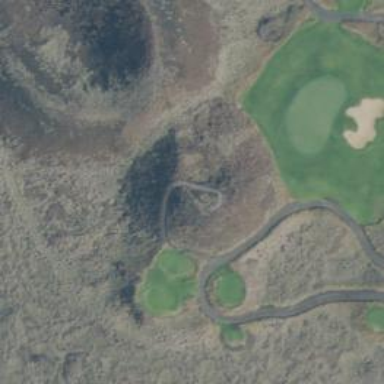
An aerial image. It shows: Path for both roads and golfers.